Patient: sex M, age 61
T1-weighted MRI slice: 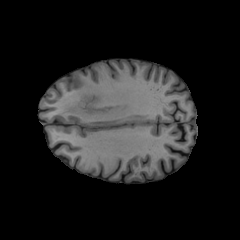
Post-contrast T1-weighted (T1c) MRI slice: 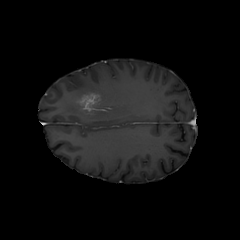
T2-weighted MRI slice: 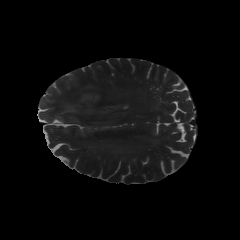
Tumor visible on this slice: yes
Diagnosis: Glioblastoma, IDH-wildtype
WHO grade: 4